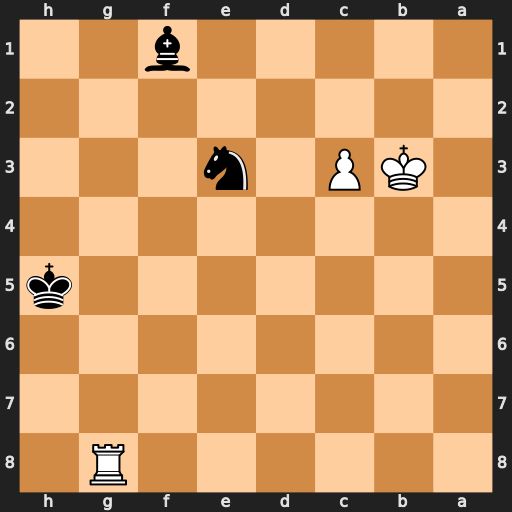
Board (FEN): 6R1/8/8/7k/8/1KP1n3/8/5b2
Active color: b
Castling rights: -
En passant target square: -
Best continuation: Bc4+ Kb4 Bxg8